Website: crate-barrel
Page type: account-selection
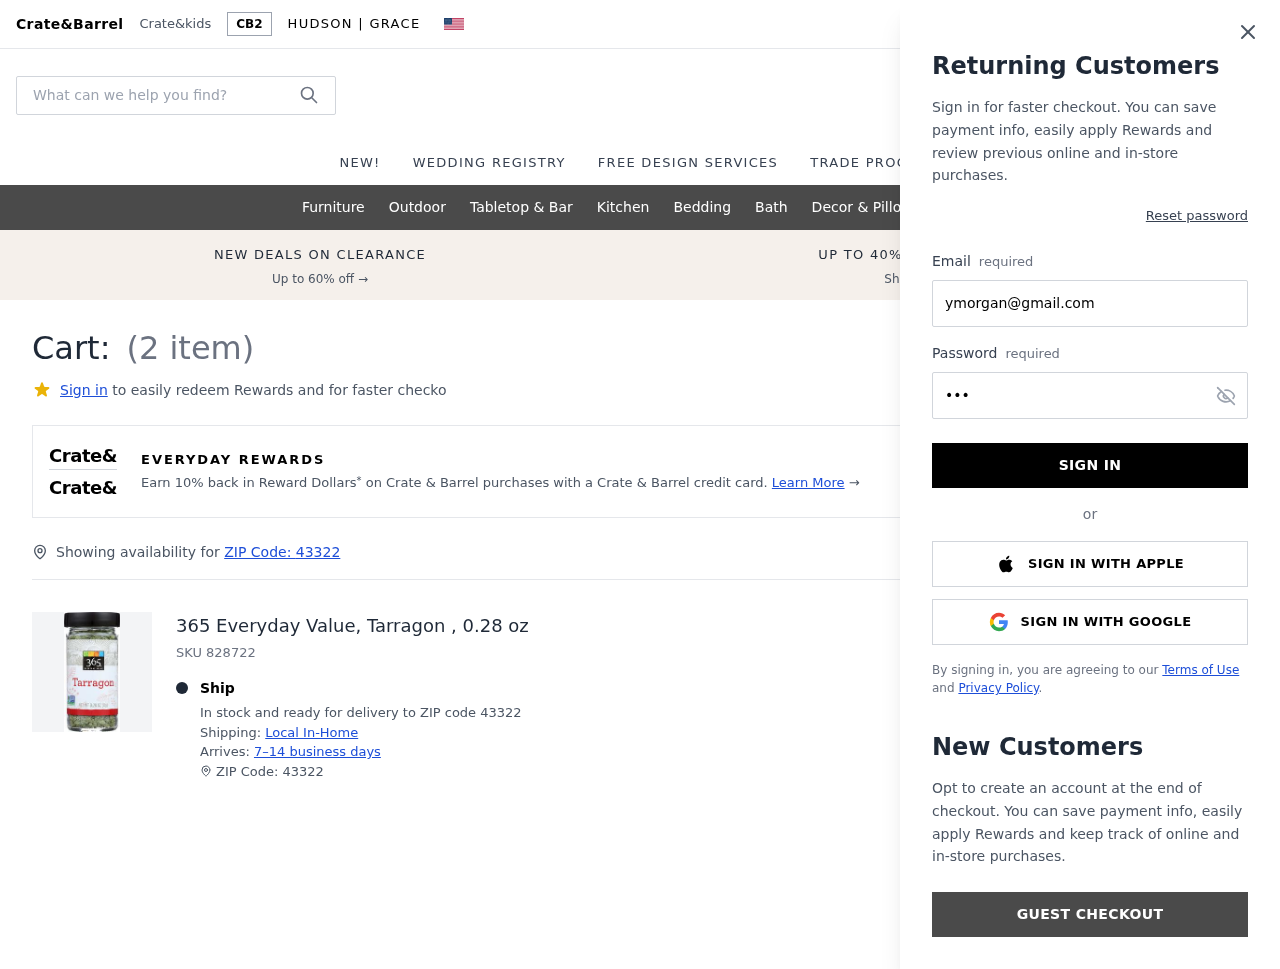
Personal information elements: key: PII_EMAIL
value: ymorgan@gmail.com
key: PII_POSTCODE
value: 43322
Product elements: key: PRODUCT1_NAME
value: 365 Everyday Value, Tarragon , 0.28 oz
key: PRODUCT1_QUANTITY
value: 2
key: PRODUCT1_SKU
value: SKU 828722
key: PRODUCT1_ORIGINAL_PRICE
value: $3.69
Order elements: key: ORDER_NUM_ITEMS
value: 2
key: ORDER_SUBTOTAL
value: $5.90
Search elements: key: HEADER_SEARCH
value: What can we help you find?